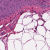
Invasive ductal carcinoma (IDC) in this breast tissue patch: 0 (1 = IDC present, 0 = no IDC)